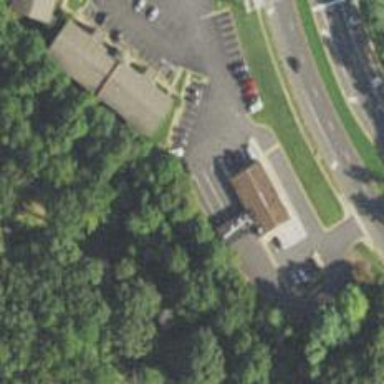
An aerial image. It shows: Asphalt driveway designated as service road.